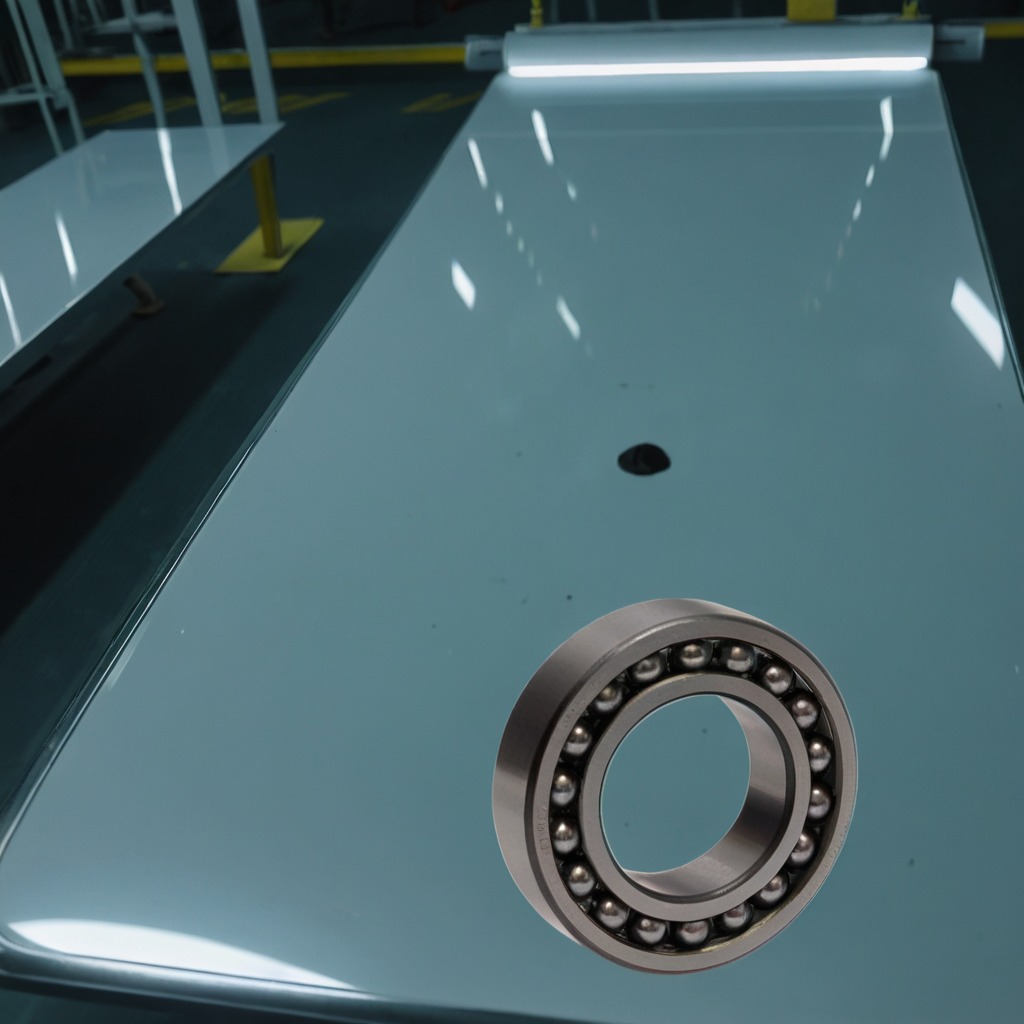
A metal ball bearing is lying on a high-gloss table in a ship maintenance bay industrial lighting.